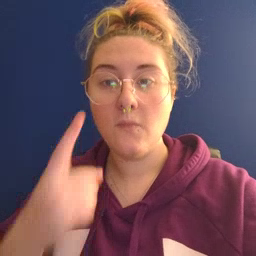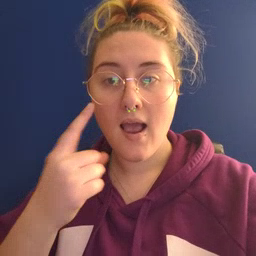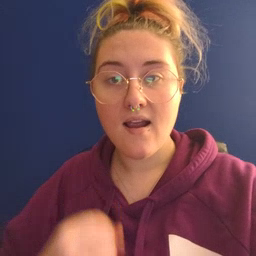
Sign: cry